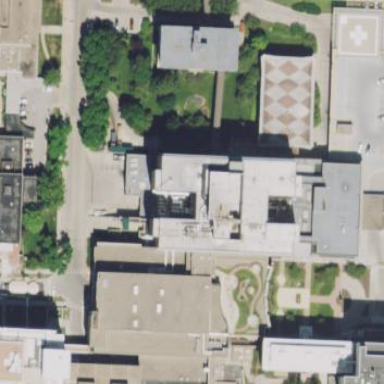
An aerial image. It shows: Hospital building.